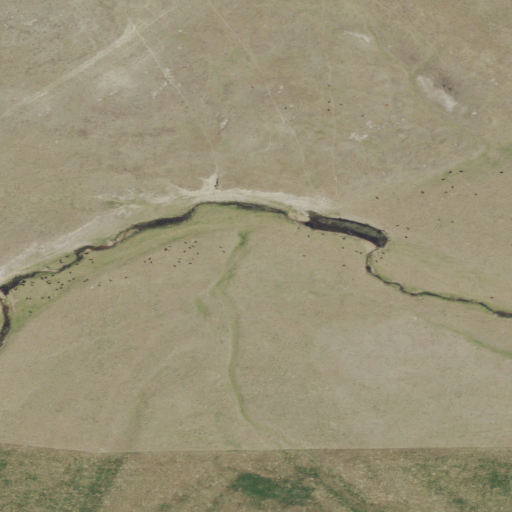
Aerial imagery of valley in Montana named Flasted Draw containing grassland, cultivated crops, and shrub